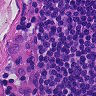
Metastatic tissue present: no